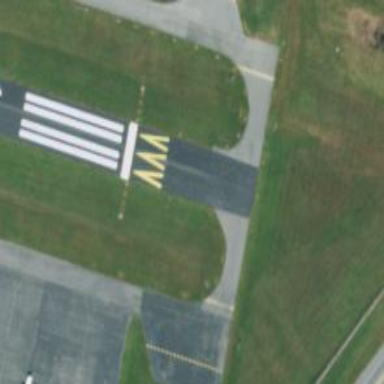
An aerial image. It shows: Displaced threshold runway at the airport.